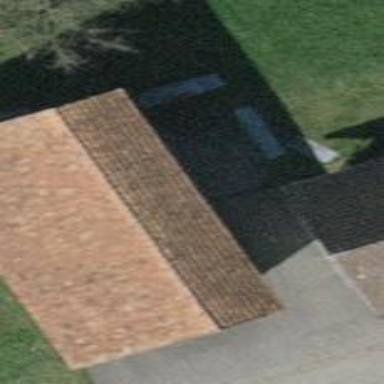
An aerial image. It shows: Shed.